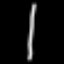
Label: line